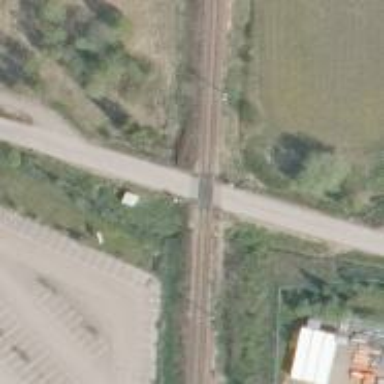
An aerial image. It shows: Railway signal.